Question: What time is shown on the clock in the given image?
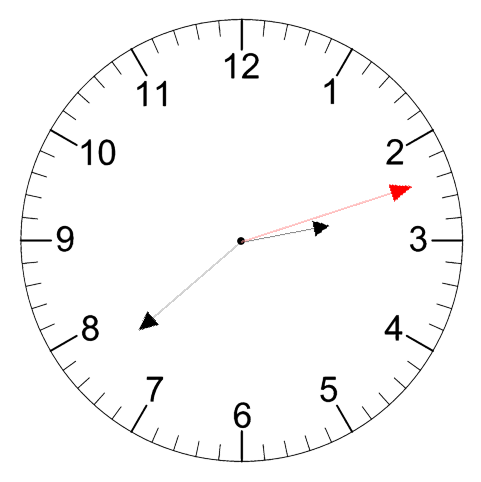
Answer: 02:38:12